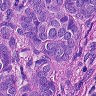
Metastatic tissue present: yes